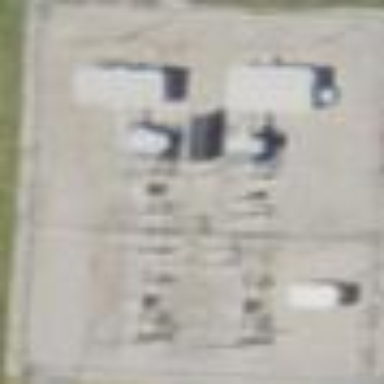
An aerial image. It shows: Distribution substation surrounded by fence.